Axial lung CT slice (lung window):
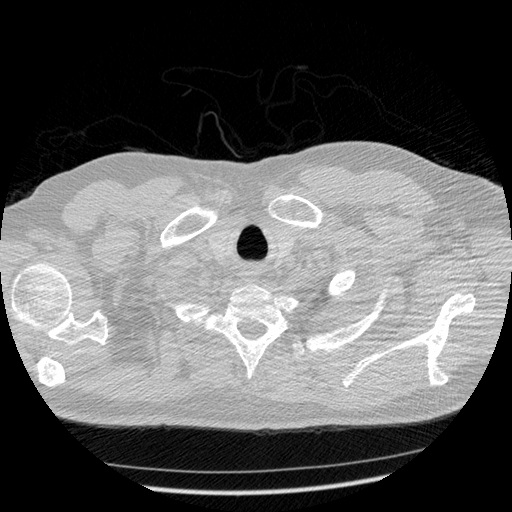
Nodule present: no